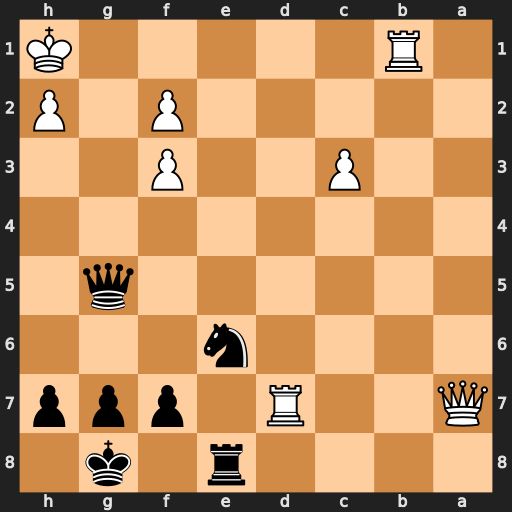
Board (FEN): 4r1k1/Q2R1ppp/4n3/6q1/8/2P2P2/5P1P/1R5K
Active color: b
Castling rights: -
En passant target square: -
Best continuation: Nf4 Rg1 Qxg1+ Kxg1 Re1#